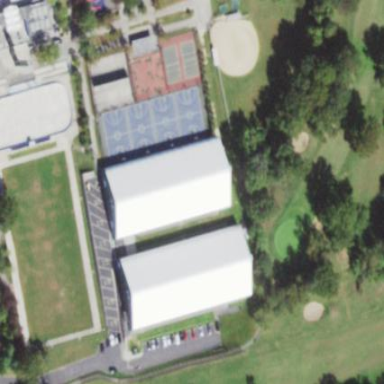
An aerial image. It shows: Building adjacent to tennis court.